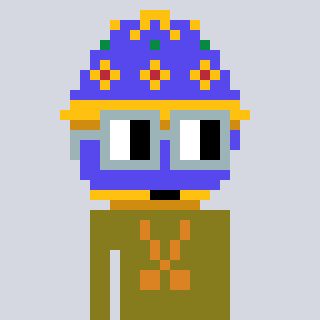
a pixel art character with square dark gray glasses, a faberge-shaped head and a gunk-colored body on a cool background